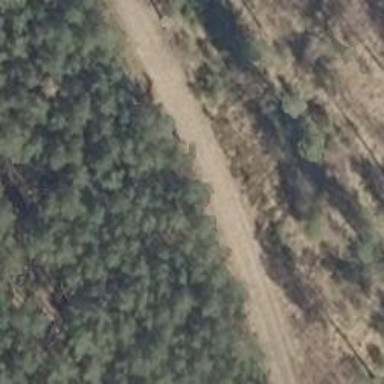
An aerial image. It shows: Sandy track road with grade3 tracktype.